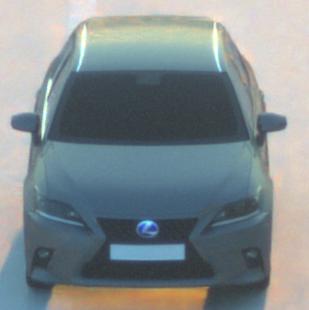
Make: Lexus
Model: CT 200h
Detailed model: CT (A10)
Model produced from: 2014/03
Model produced until: 2017/10
Doors: 5
Color: gray
Road condition: dry road
Daytime: sunrise or sunset
Contrast: medium contrast